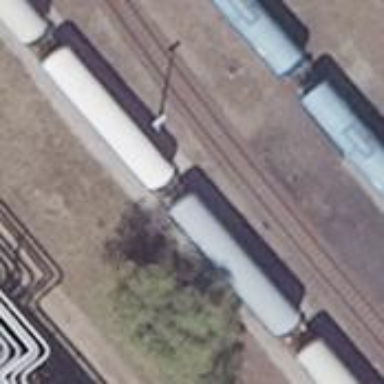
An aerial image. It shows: Railway yard in service.